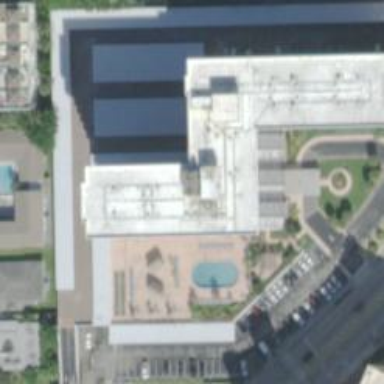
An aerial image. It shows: View of roof of building.